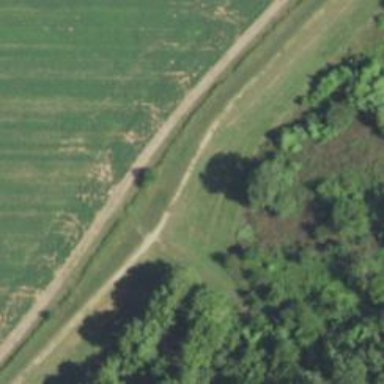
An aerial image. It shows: Track with grade1 tracktype.